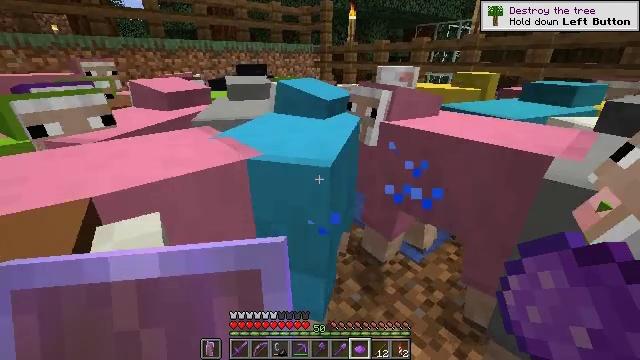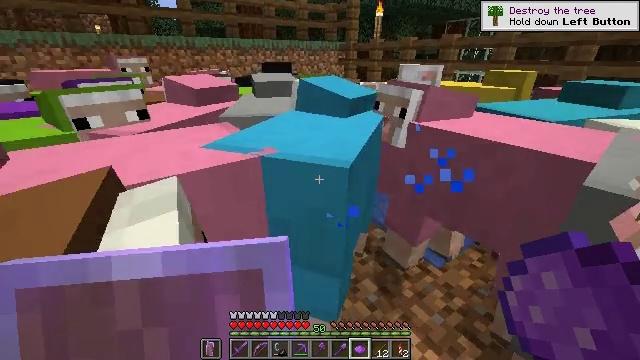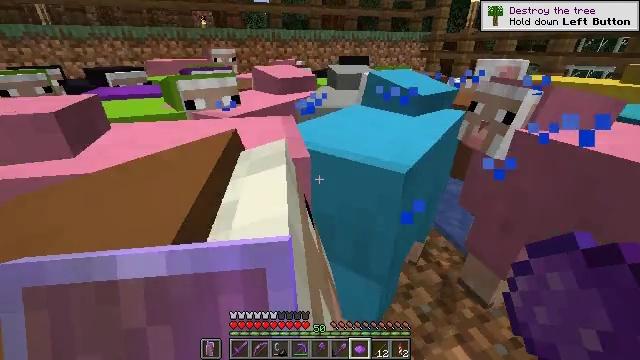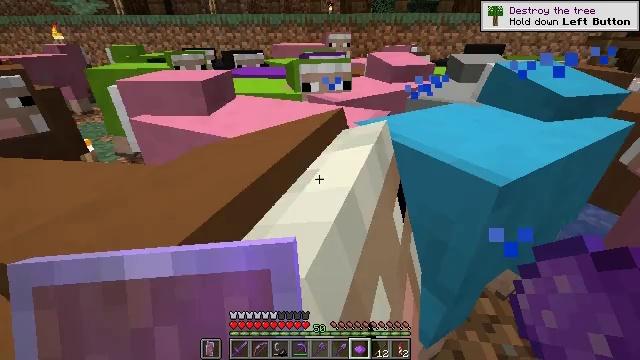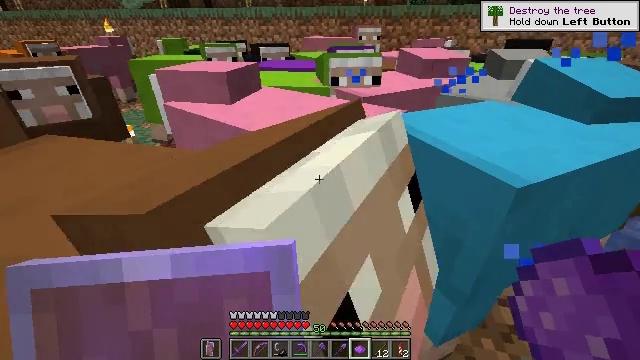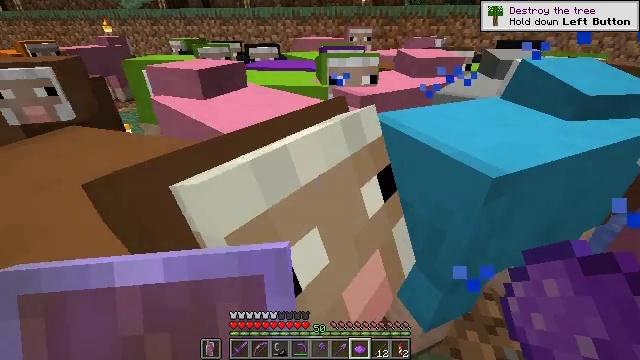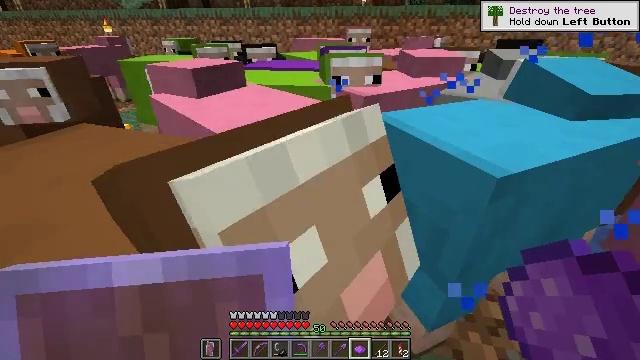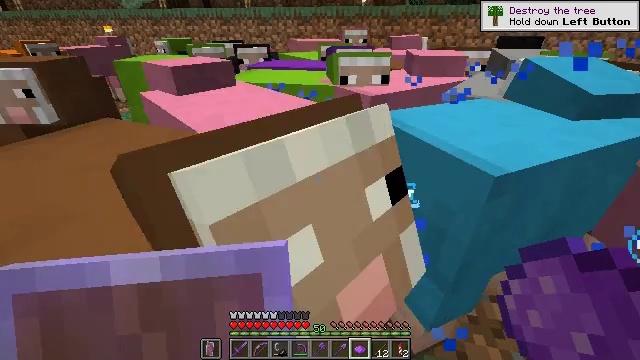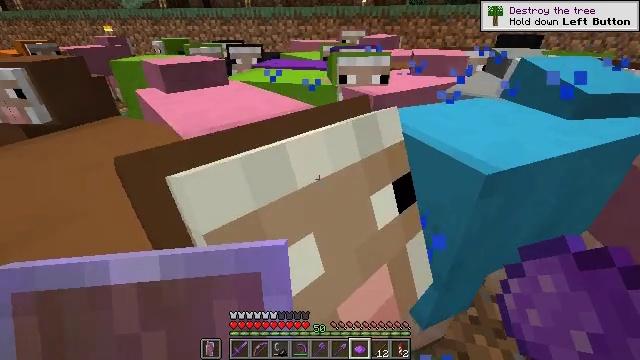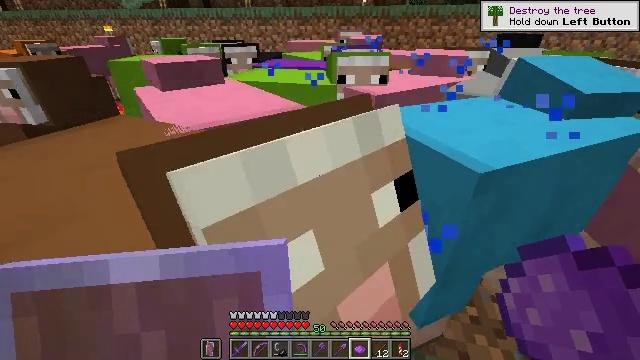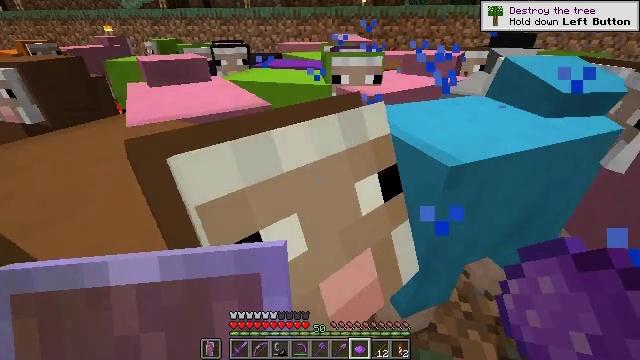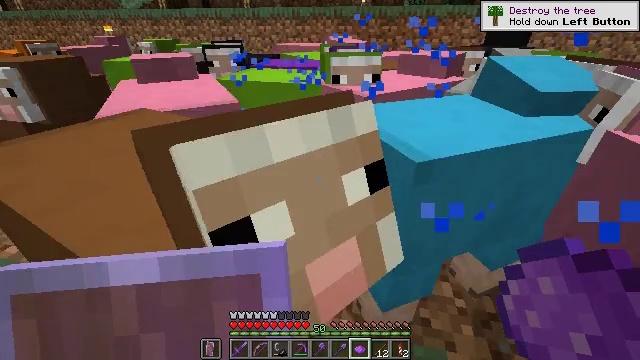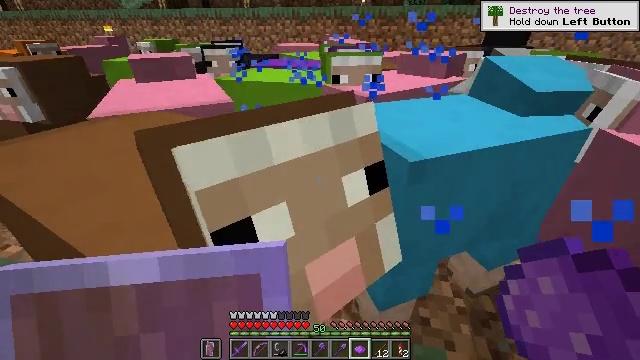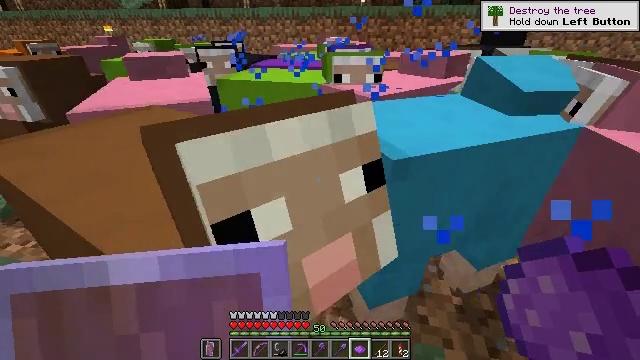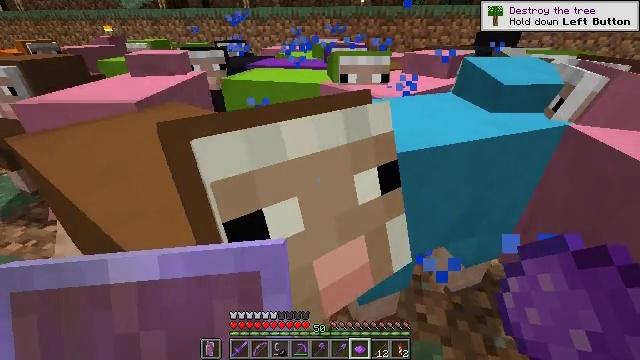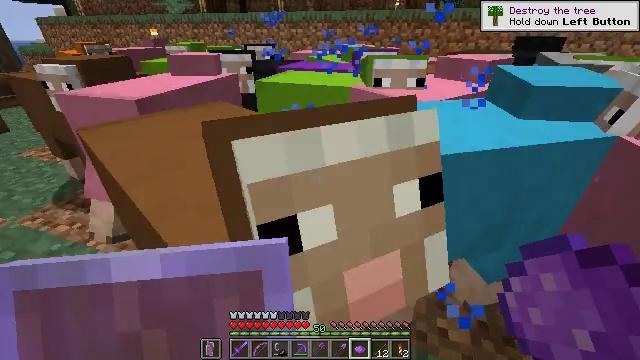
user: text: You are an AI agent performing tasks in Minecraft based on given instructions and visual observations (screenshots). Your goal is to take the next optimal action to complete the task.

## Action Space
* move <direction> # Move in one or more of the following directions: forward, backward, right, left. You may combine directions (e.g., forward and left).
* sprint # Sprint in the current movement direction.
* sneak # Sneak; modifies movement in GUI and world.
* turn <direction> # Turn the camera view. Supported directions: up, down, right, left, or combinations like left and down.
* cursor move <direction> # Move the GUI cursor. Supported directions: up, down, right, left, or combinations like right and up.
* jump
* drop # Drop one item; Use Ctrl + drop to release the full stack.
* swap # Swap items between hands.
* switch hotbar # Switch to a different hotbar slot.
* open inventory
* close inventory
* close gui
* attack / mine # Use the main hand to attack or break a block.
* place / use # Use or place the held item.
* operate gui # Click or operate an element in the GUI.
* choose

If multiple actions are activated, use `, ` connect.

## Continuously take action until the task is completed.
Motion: motion action
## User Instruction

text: Interact with the crafting table to create a purple banner.
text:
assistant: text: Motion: turn left
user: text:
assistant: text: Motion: turn left and down
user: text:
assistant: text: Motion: turn left and down
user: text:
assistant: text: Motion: turn left and down
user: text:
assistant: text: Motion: no_op
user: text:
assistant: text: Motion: no_op
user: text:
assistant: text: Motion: no_op
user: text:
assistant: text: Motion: no_op
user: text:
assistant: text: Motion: no_op
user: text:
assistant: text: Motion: no_op
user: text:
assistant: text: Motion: no_op
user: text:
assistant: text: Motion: no_op
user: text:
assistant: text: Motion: no_op
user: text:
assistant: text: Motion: no_op
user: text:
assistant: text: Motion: turn left
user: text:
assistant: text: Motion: turn left and up
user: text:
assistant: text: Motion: turn left
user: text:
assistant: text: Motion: move forward, turn left
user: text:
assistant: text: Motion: move forward
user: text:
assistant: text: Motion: move forward
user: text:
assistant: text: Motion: move forward
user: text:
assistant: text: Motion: move forward
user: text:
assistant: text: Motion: move forward
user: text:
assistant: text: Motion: move forward
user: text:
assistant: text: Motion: move forward, turn right
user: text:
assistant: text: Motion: move forward, turn right
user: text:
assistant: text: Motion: turn right
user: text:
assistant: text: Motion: turn right
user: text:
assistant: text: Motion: turn right
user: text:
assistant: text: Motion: no_op